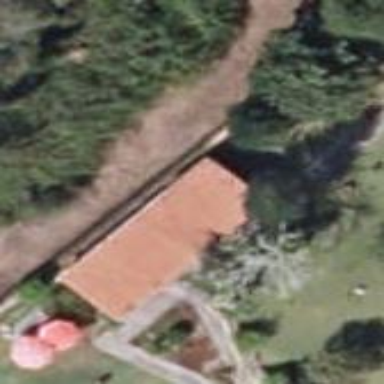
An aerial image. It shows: Shed building.